Question:
I want to achieve this effect, is it possible, to make text lay on side?
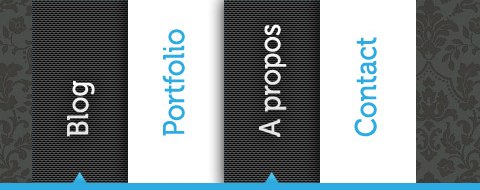
Answer: '''
.rotated-text { transform: rotate(-90deg); }
'''